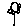
Label: flower